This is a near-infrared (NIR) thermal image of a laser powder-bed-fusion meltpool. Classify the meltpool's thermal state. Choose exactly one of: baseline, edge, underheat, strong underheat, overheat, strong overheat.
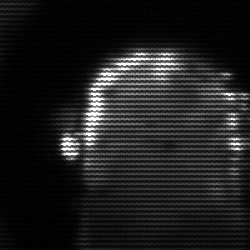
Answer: baseline